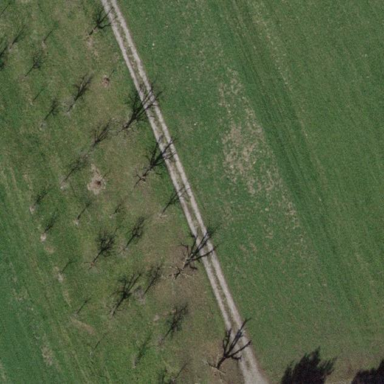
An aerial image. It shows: Orchard.